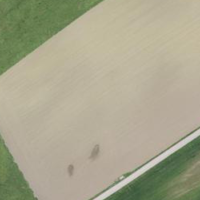
EUNIS habitat code: 24
Species observed at this site:
Bombus sylvestris